Lunar surface albedo tile
Center latitude: 42.661
Center longitude: 10.616
Resolution (meters per pixel, mean): 132.3
Tile area (km^2): 17817.94
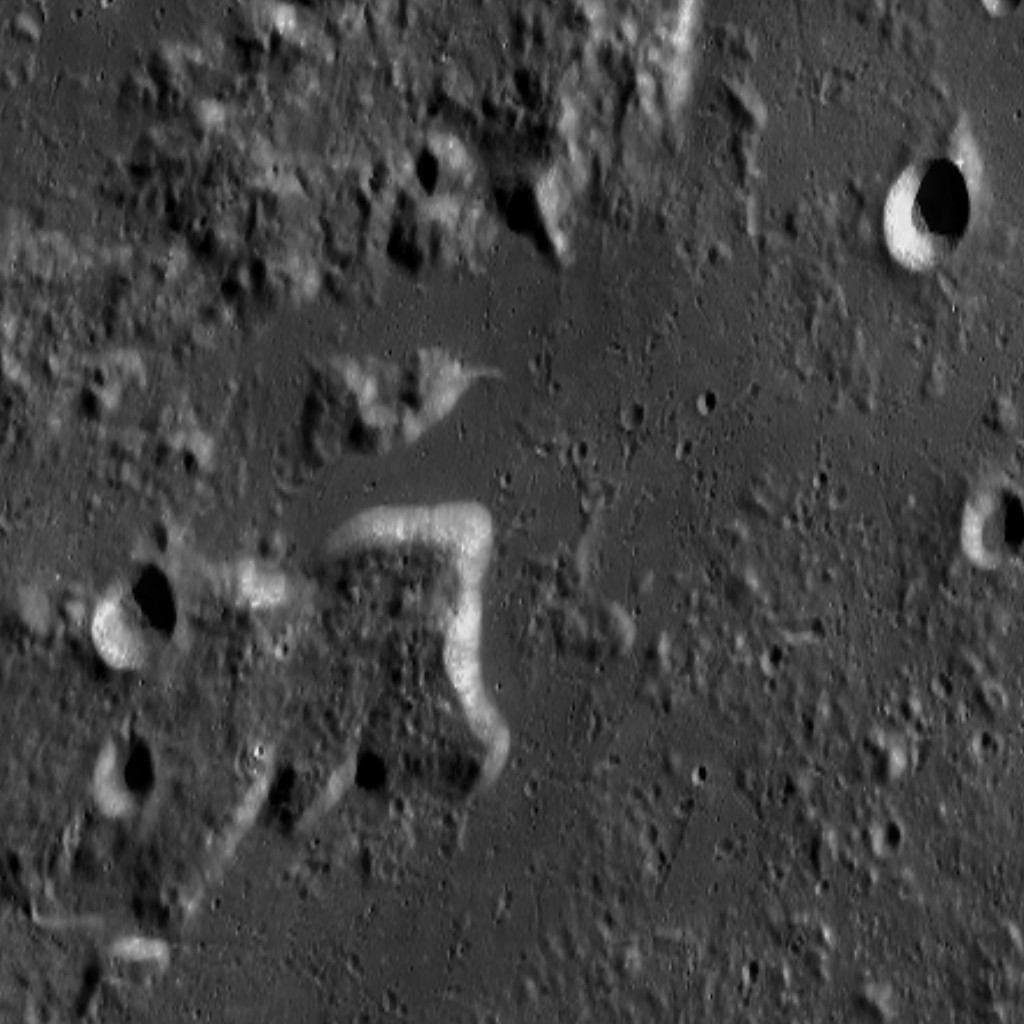